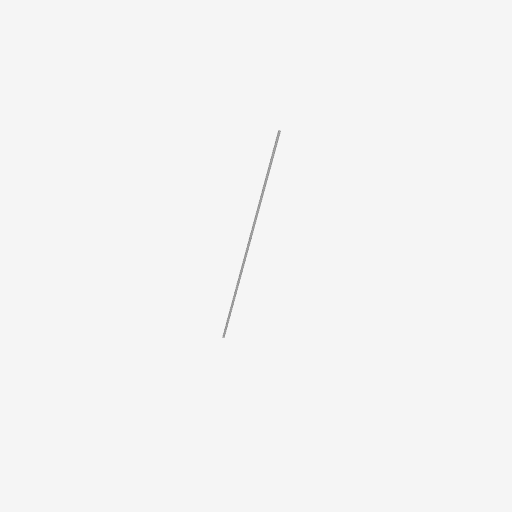
Part: Shaft12ROD1200